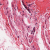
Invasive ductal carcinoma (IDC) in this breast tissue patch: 0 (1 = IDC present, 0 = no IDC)